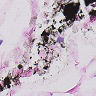
Metastatic tissue present: no